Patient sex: F
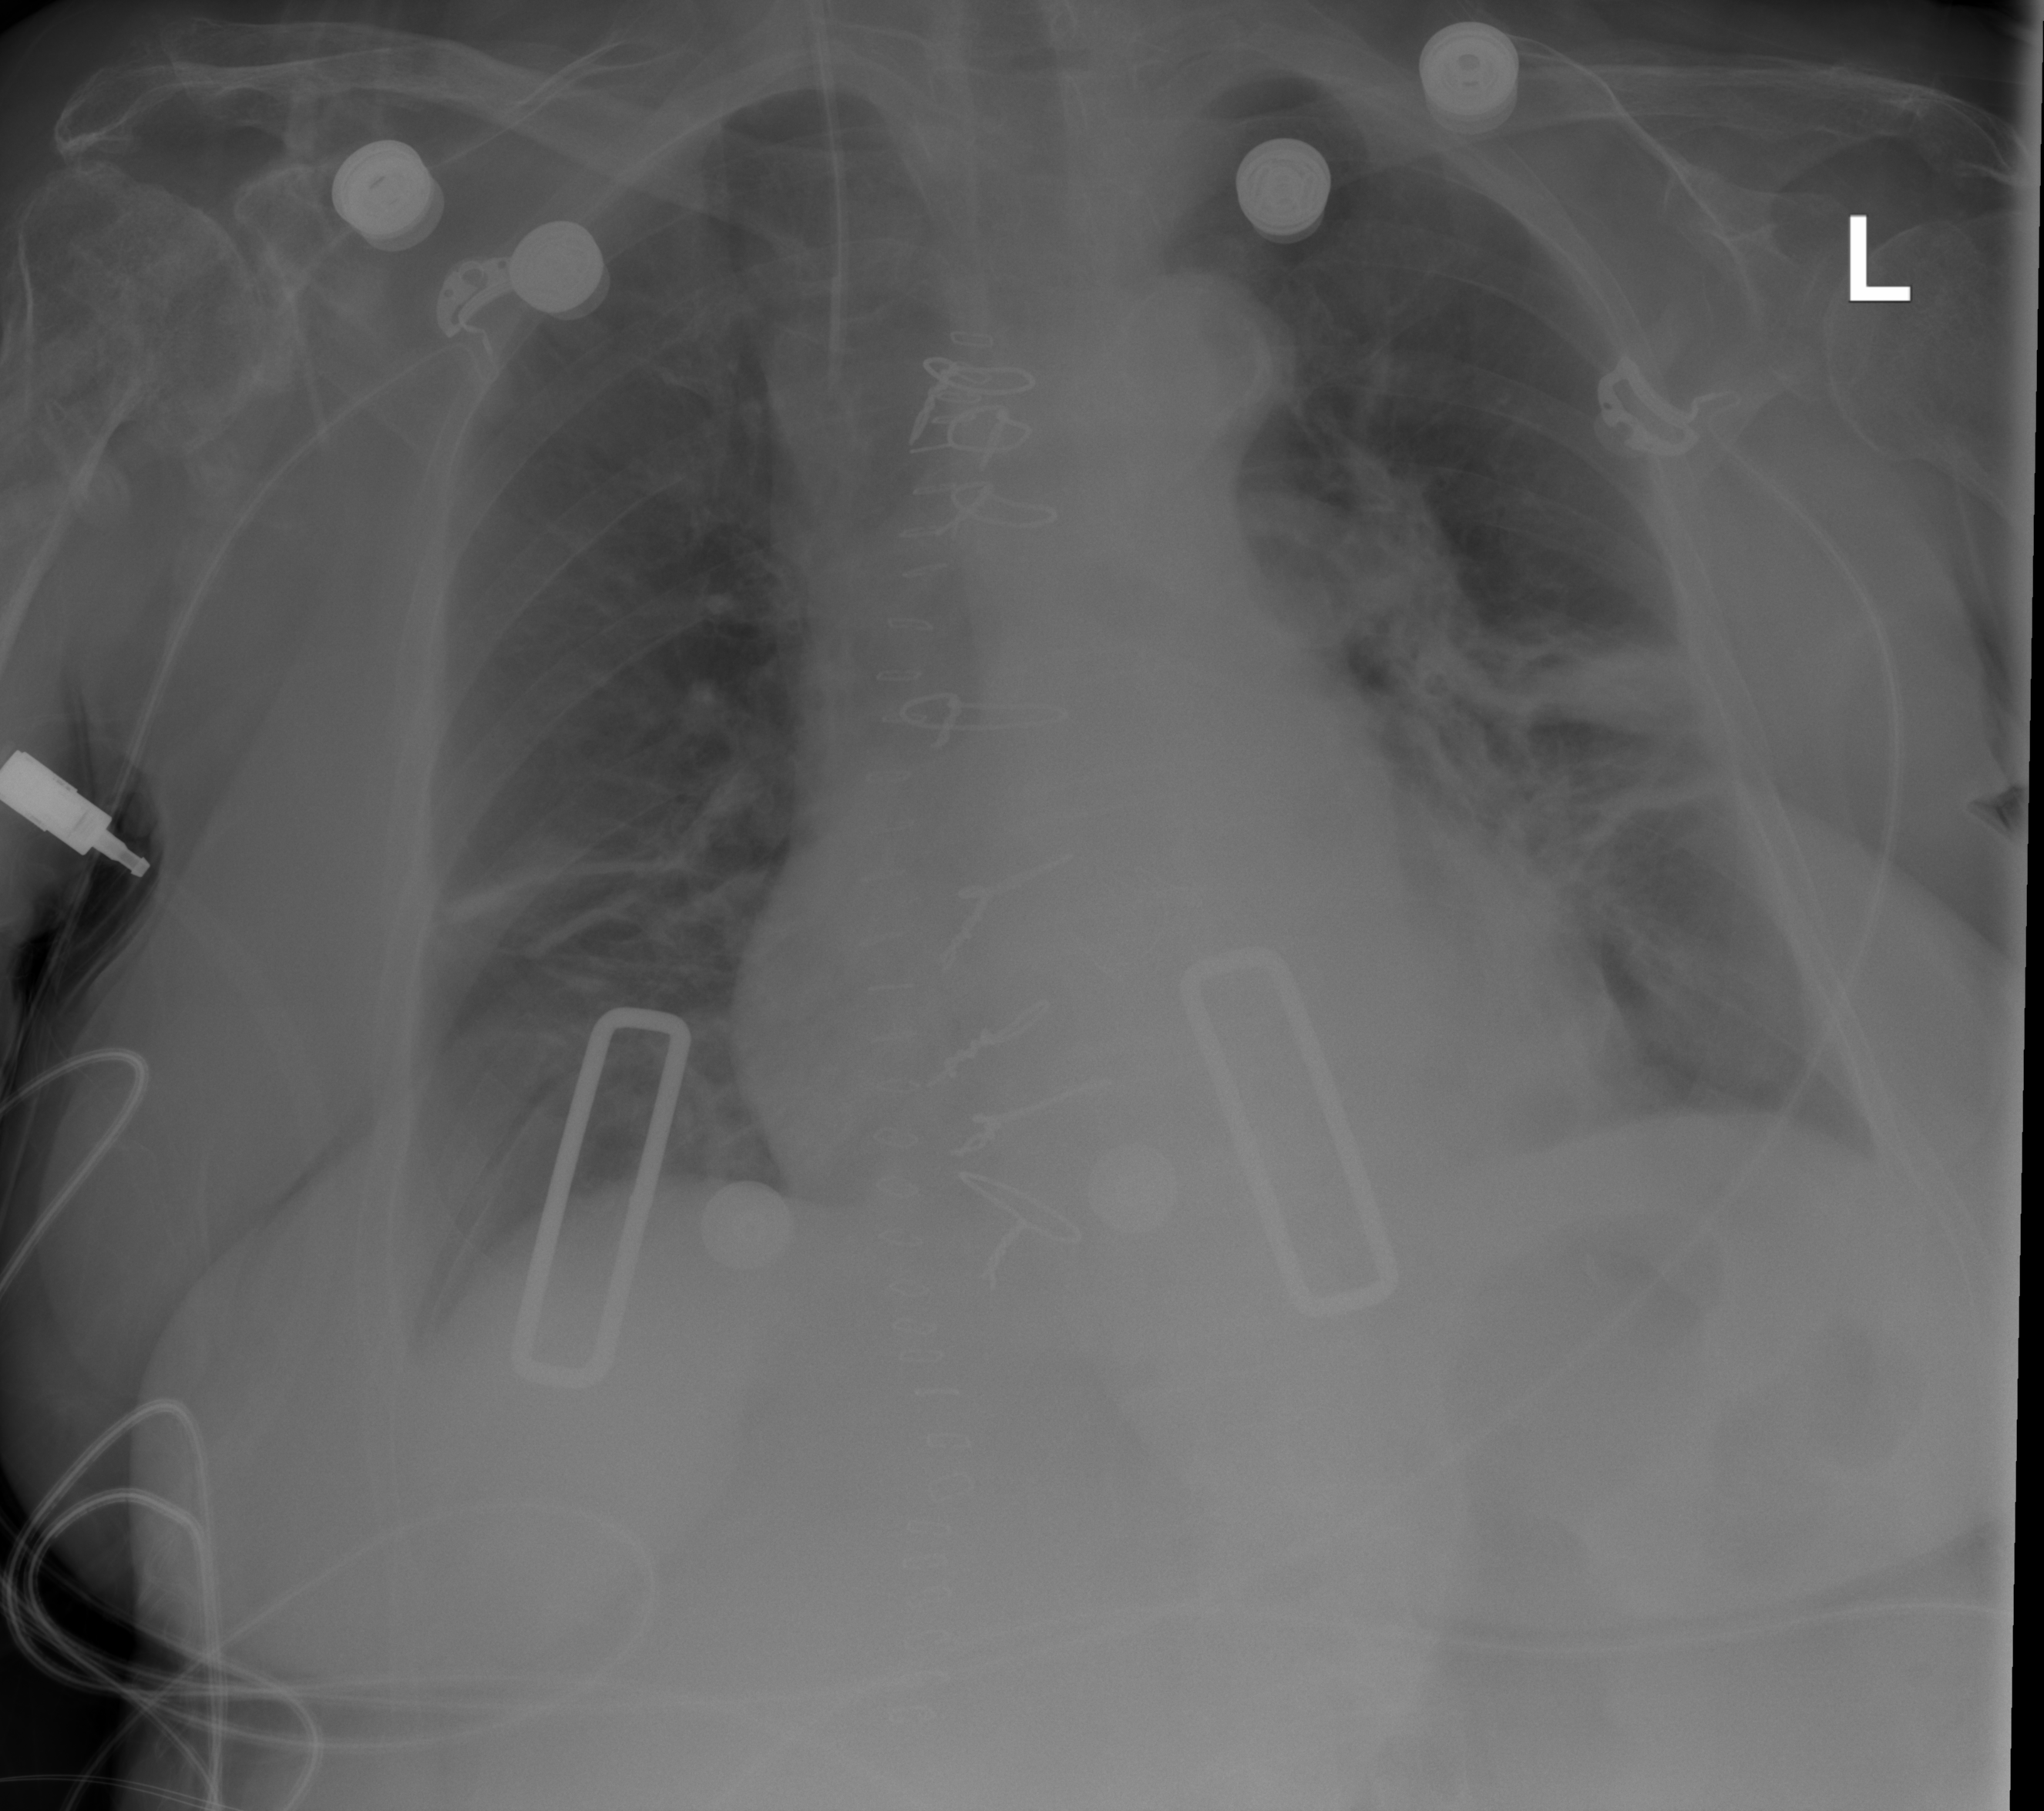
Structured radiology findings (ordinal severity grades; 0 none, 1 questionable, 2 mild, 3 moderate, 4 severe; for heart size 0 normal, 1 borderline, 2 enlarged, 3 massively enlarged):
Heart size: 2
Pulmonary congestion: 0
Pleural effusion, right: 2
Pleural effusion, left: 1
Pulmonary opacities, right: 0
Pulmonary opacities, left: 0
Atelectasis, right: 2
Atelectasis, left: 3